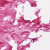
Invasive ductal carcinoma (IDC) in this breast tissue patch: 0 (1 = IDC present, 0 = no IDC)